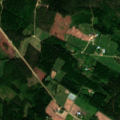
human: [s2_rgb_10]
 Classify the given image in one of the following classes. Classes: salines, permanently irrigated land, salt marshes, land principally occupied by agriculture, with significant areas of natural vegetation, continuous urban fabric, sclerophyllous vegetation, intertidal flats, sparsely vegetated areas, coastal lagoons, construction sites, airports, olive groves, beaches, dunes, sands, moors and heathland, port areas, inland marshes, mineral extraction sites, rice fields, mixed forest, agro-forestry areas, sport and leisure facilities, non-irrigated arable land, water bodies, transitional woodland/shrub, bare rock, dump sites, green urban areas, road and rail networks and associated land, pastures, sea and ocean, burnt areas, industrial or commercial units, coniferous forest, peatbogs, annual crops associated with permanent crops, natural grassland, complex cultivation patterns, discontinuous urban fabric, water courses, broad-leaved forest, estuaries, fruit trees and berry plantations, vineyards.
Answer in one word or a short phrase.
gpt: land principally occupied by agriculture, with significant areas of natural vegetation, mixed forest, transitional woodland/shrub